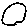
Label: circle